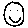
Label: smiley face